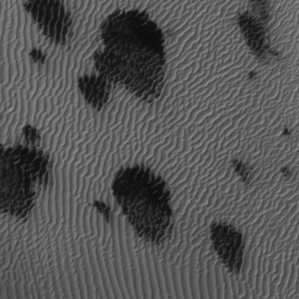
Label: frost